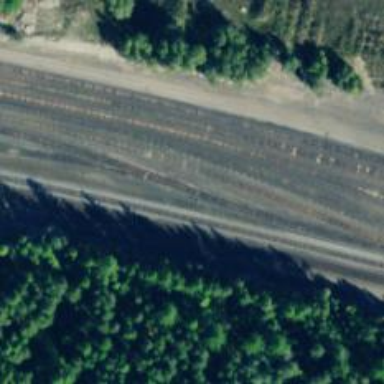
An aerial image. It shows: Railway yard in service.